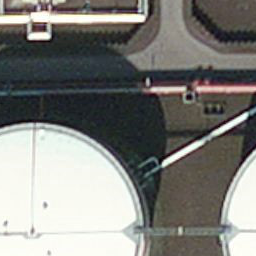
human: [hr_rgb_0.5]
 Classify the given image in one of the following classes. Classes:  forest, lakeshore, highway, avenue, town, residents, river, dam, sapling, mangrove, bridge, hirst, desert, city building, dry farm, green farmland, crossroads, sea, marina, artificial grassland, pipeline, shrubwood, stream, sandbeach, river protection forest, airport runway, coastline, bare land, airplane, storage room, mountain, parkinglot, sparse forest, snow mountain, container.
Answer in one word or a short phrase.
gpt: storage room